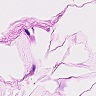
Metastatic tissue present: no